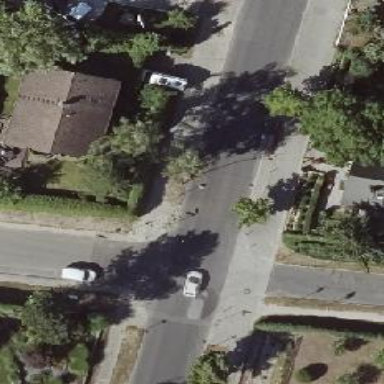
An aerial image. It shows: Uncontrolled crossing along footway.